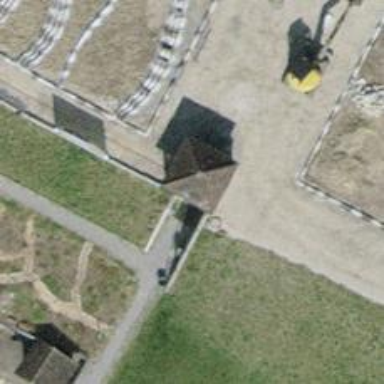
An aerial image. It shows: Bench for seating.